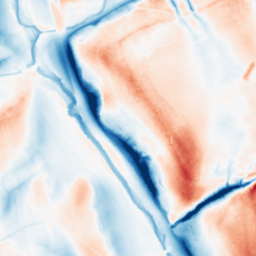
Category: classical
Decomposition family: gaussian_anisotropic
Decomposition parameters: sigma_x: 20
sigma_y: 2
Upsampling method: linear_exact
Upsampling parameters: scale: 4
Upsampling scale: 4